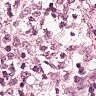
Metastatic tissue present: no